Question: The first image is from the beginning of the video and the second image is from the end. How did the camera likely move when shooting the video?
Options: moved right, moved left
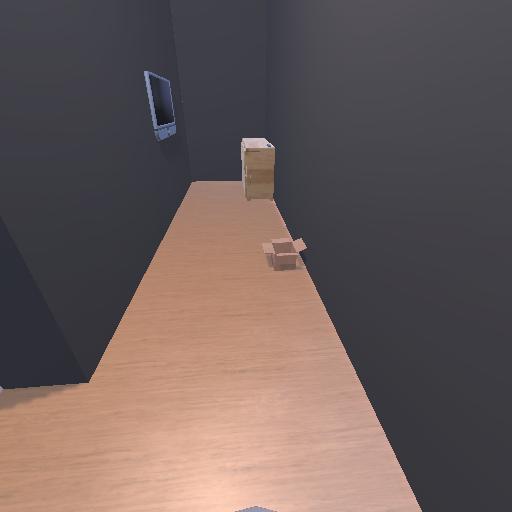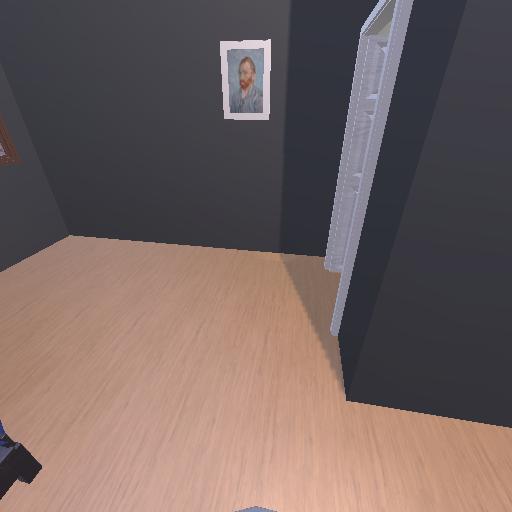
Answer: moved right